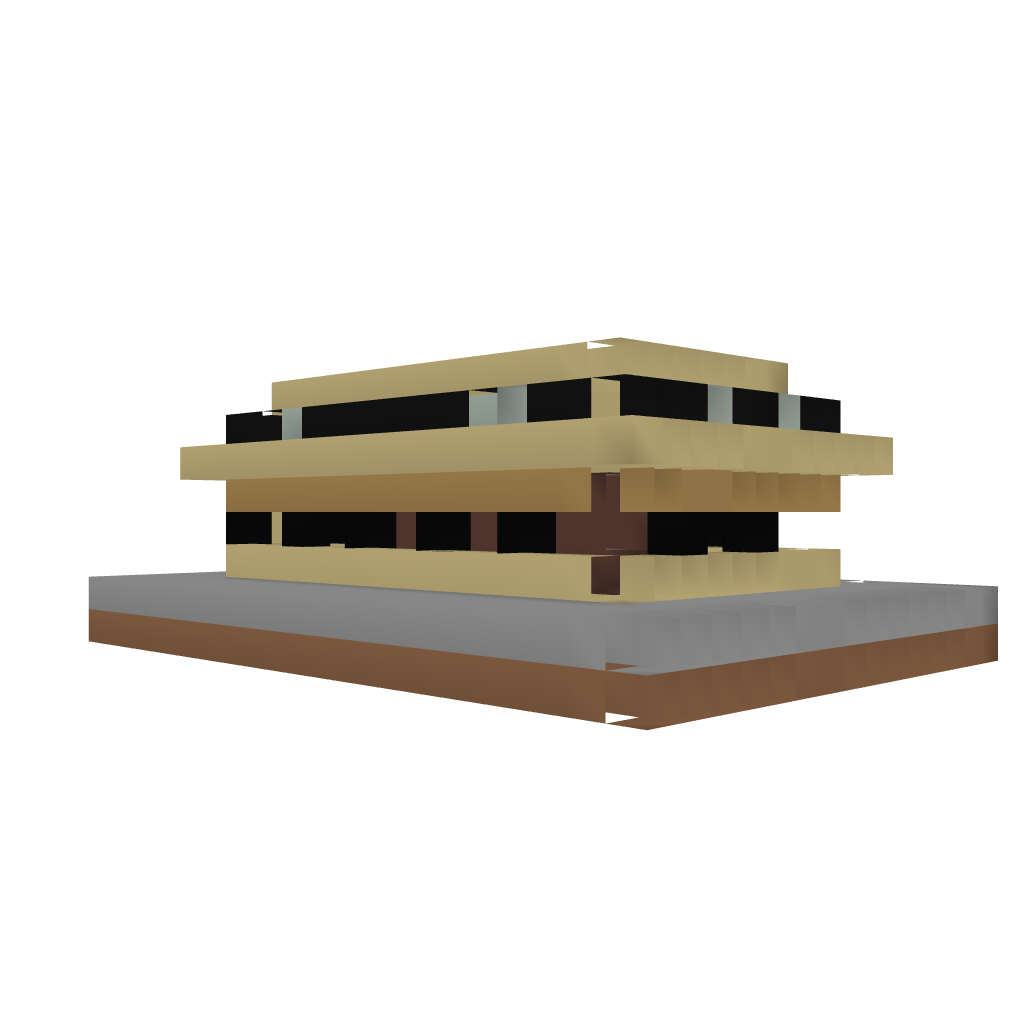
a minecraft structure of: Cococa bean farm